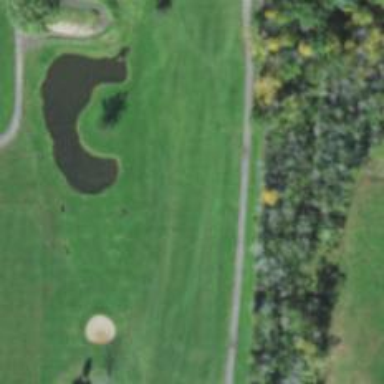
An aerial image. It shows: Golf hole.